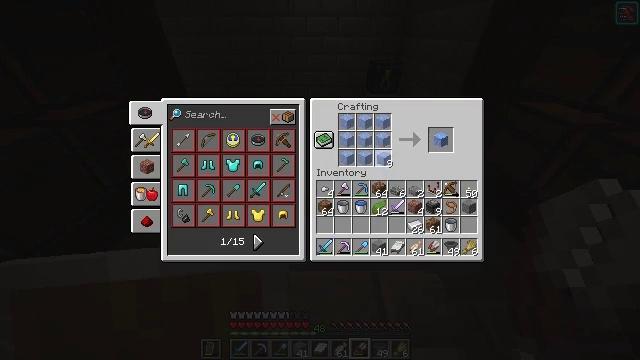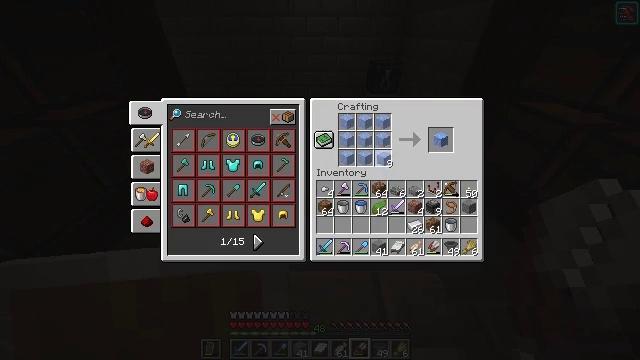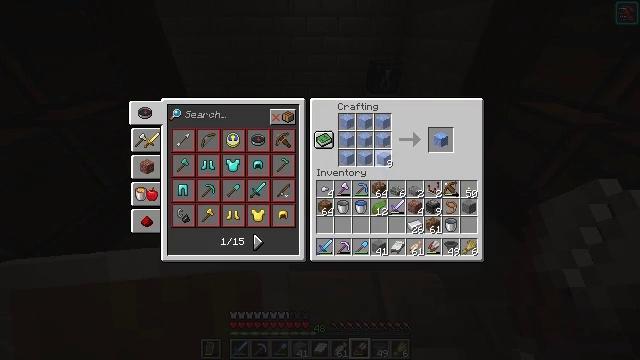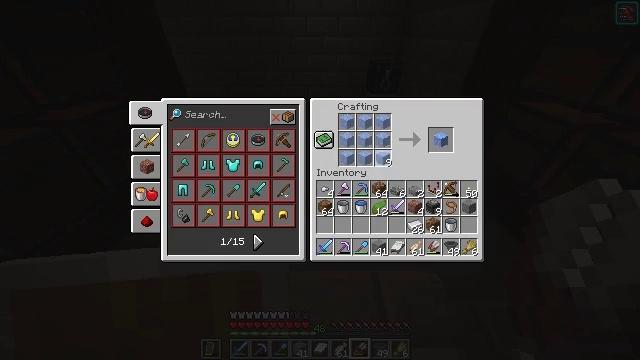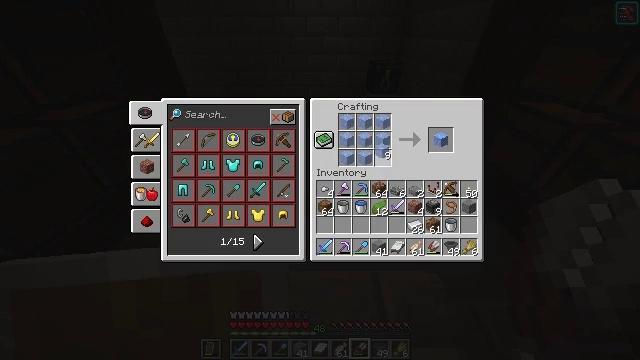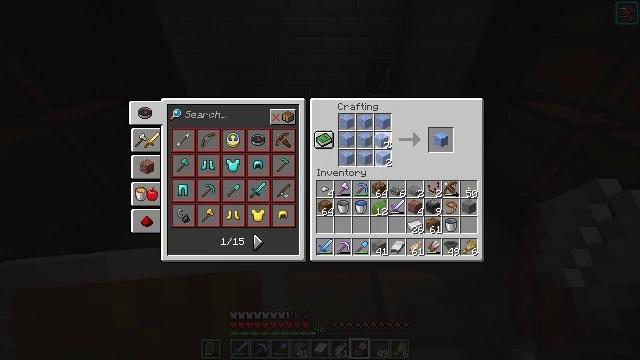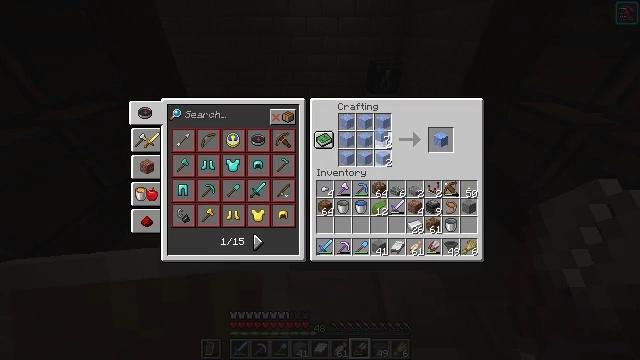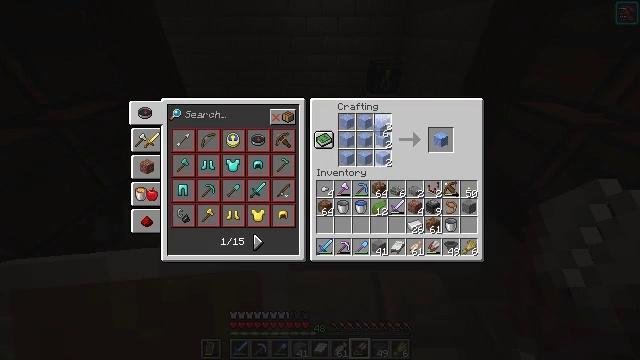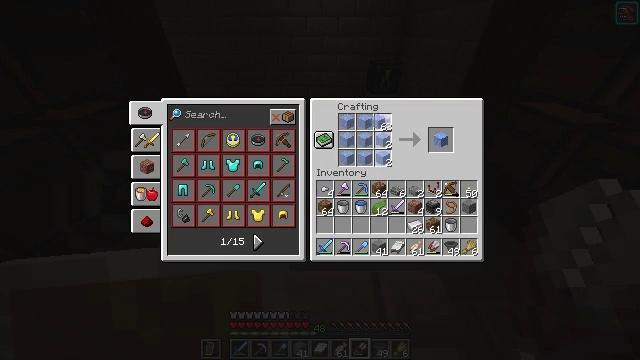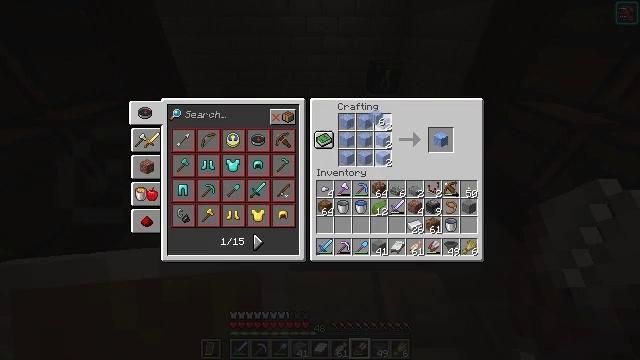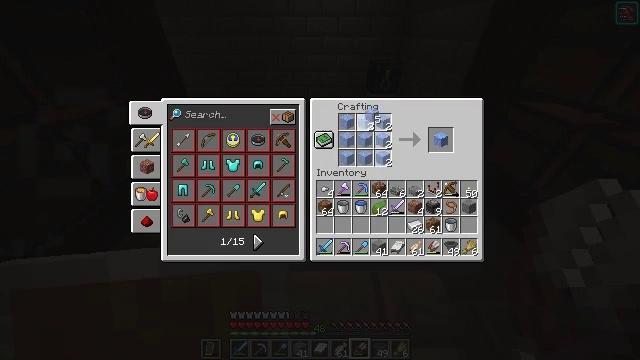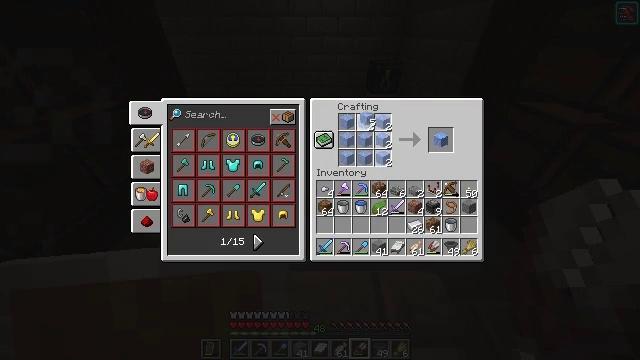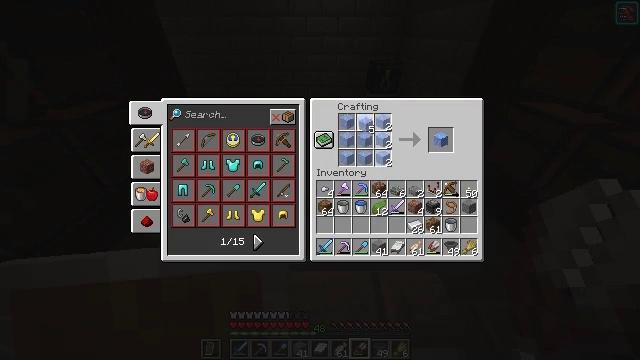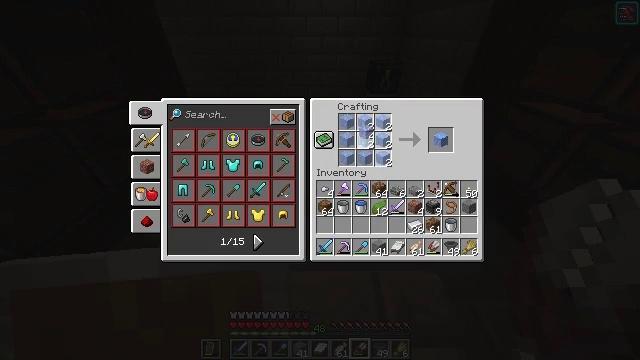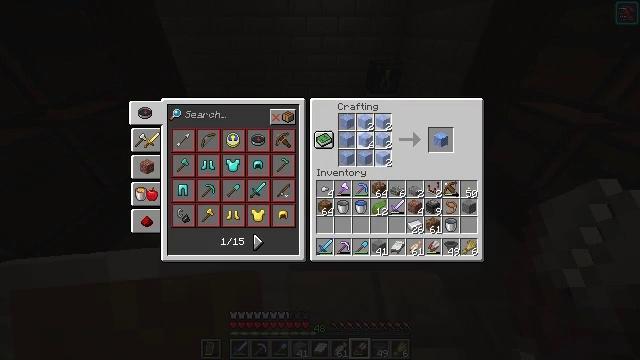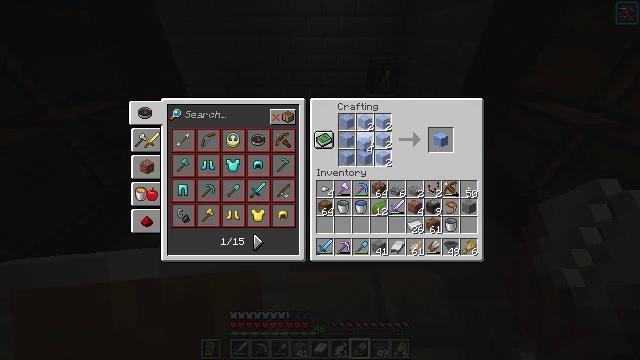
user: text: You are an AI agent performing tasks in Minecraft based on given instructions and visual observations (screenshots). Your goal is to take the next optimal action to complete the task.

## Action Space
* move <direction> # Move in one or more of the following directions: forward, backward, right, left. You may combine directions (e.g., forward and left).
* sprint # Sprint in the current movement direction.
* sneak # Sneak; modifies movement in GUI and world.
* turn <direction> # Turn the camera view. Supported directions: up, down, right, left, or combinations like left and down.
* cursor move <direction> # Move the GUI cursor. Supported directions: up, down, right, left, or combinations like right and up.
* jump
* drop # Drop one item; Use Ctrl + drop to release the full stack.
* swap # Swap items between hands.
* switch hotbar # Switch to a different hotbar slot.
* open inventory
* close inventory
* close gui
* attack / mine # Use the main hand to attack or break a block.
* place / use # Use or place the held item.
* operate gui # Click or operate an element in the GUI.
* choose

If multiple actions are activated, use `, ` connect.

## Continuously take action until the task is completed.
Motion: motion action
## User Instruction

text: Craft some packed ice.
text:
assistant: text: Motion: no_op
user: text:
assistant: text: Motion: no_op
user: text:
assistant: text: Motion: choose
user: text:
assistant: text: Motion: choose
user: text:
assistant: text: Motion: cursor move up, choose
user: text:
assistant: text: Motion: choose
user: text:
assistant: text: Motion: choose
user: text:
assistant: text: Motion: cursor move up, choose
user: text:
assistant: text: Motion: choose
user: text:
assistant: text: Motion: choose
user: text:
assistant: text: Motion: choose
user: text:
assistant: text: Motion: choose
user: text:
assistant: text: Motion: cursor move down, choose
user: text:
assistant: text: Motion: cursor move down, choose
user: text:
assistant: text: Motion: choose
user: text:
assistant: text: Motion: choose
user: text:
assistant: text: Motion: choose
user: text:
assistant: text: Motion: choose
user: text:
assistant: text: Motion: choose
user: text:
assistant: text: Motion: choose
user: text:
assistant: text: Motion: choose
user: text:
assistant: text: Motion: choose
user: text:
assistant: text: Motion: choose
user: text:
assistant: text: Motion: choose
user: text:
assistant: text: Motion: choose
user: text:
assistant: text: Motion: choose
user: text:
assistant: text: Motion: choose
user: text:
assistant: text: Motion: choose
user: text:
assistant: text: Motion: choose
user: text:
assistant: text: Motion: no_op